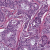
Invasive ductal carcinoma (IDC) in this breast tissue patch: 1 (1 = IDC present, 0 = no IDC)